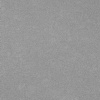
Atmospheric dust classification: dusty